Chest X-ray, AP view. Patient: 65 years old, sex M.
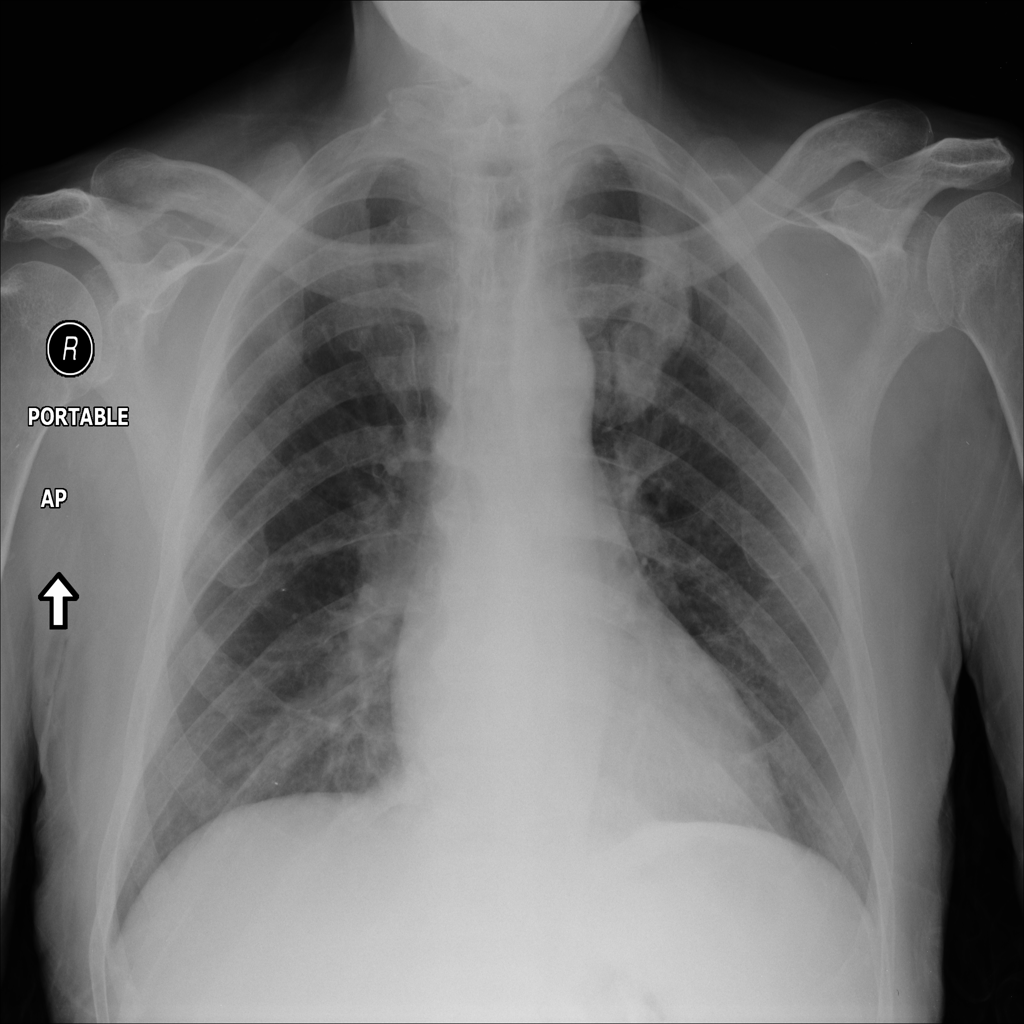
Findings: No Finding